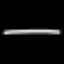
Label: line